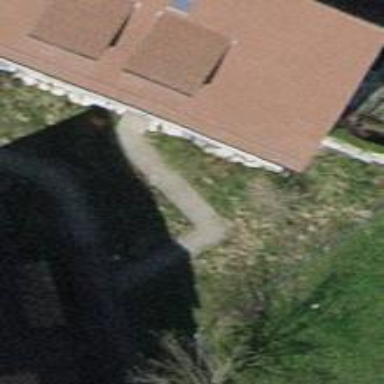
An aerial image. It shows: View of roof of building.